Interaction volume radius: 5 \u00c5
Interaction volume height: 40 \u00c5
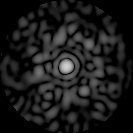
Disorder parameter: 0.852